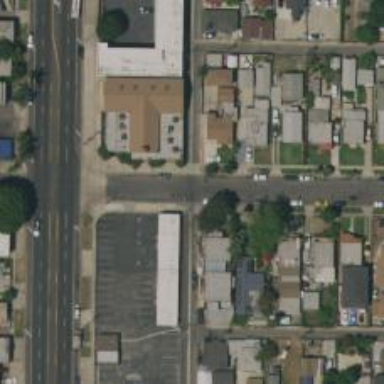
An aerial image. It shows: Alley classified as service road.